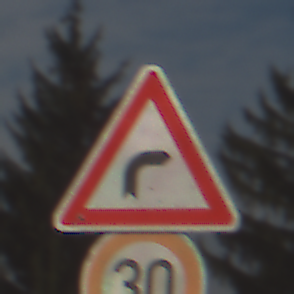
Verkehrszeichen: KurveRechts
Zusatzzeichen unten: Geschwindigkeit30
Umgebung: Outdoor, Suburban
Tageszeit: Midday
Wetter: PartlyCloudy
Licht: Natural
Jahreszeit: NotSpecified
Kontrast: HighContrast